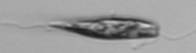
Label: Euglena